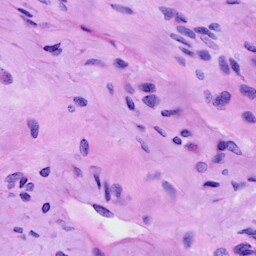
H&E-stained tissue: Cervix